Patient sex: M
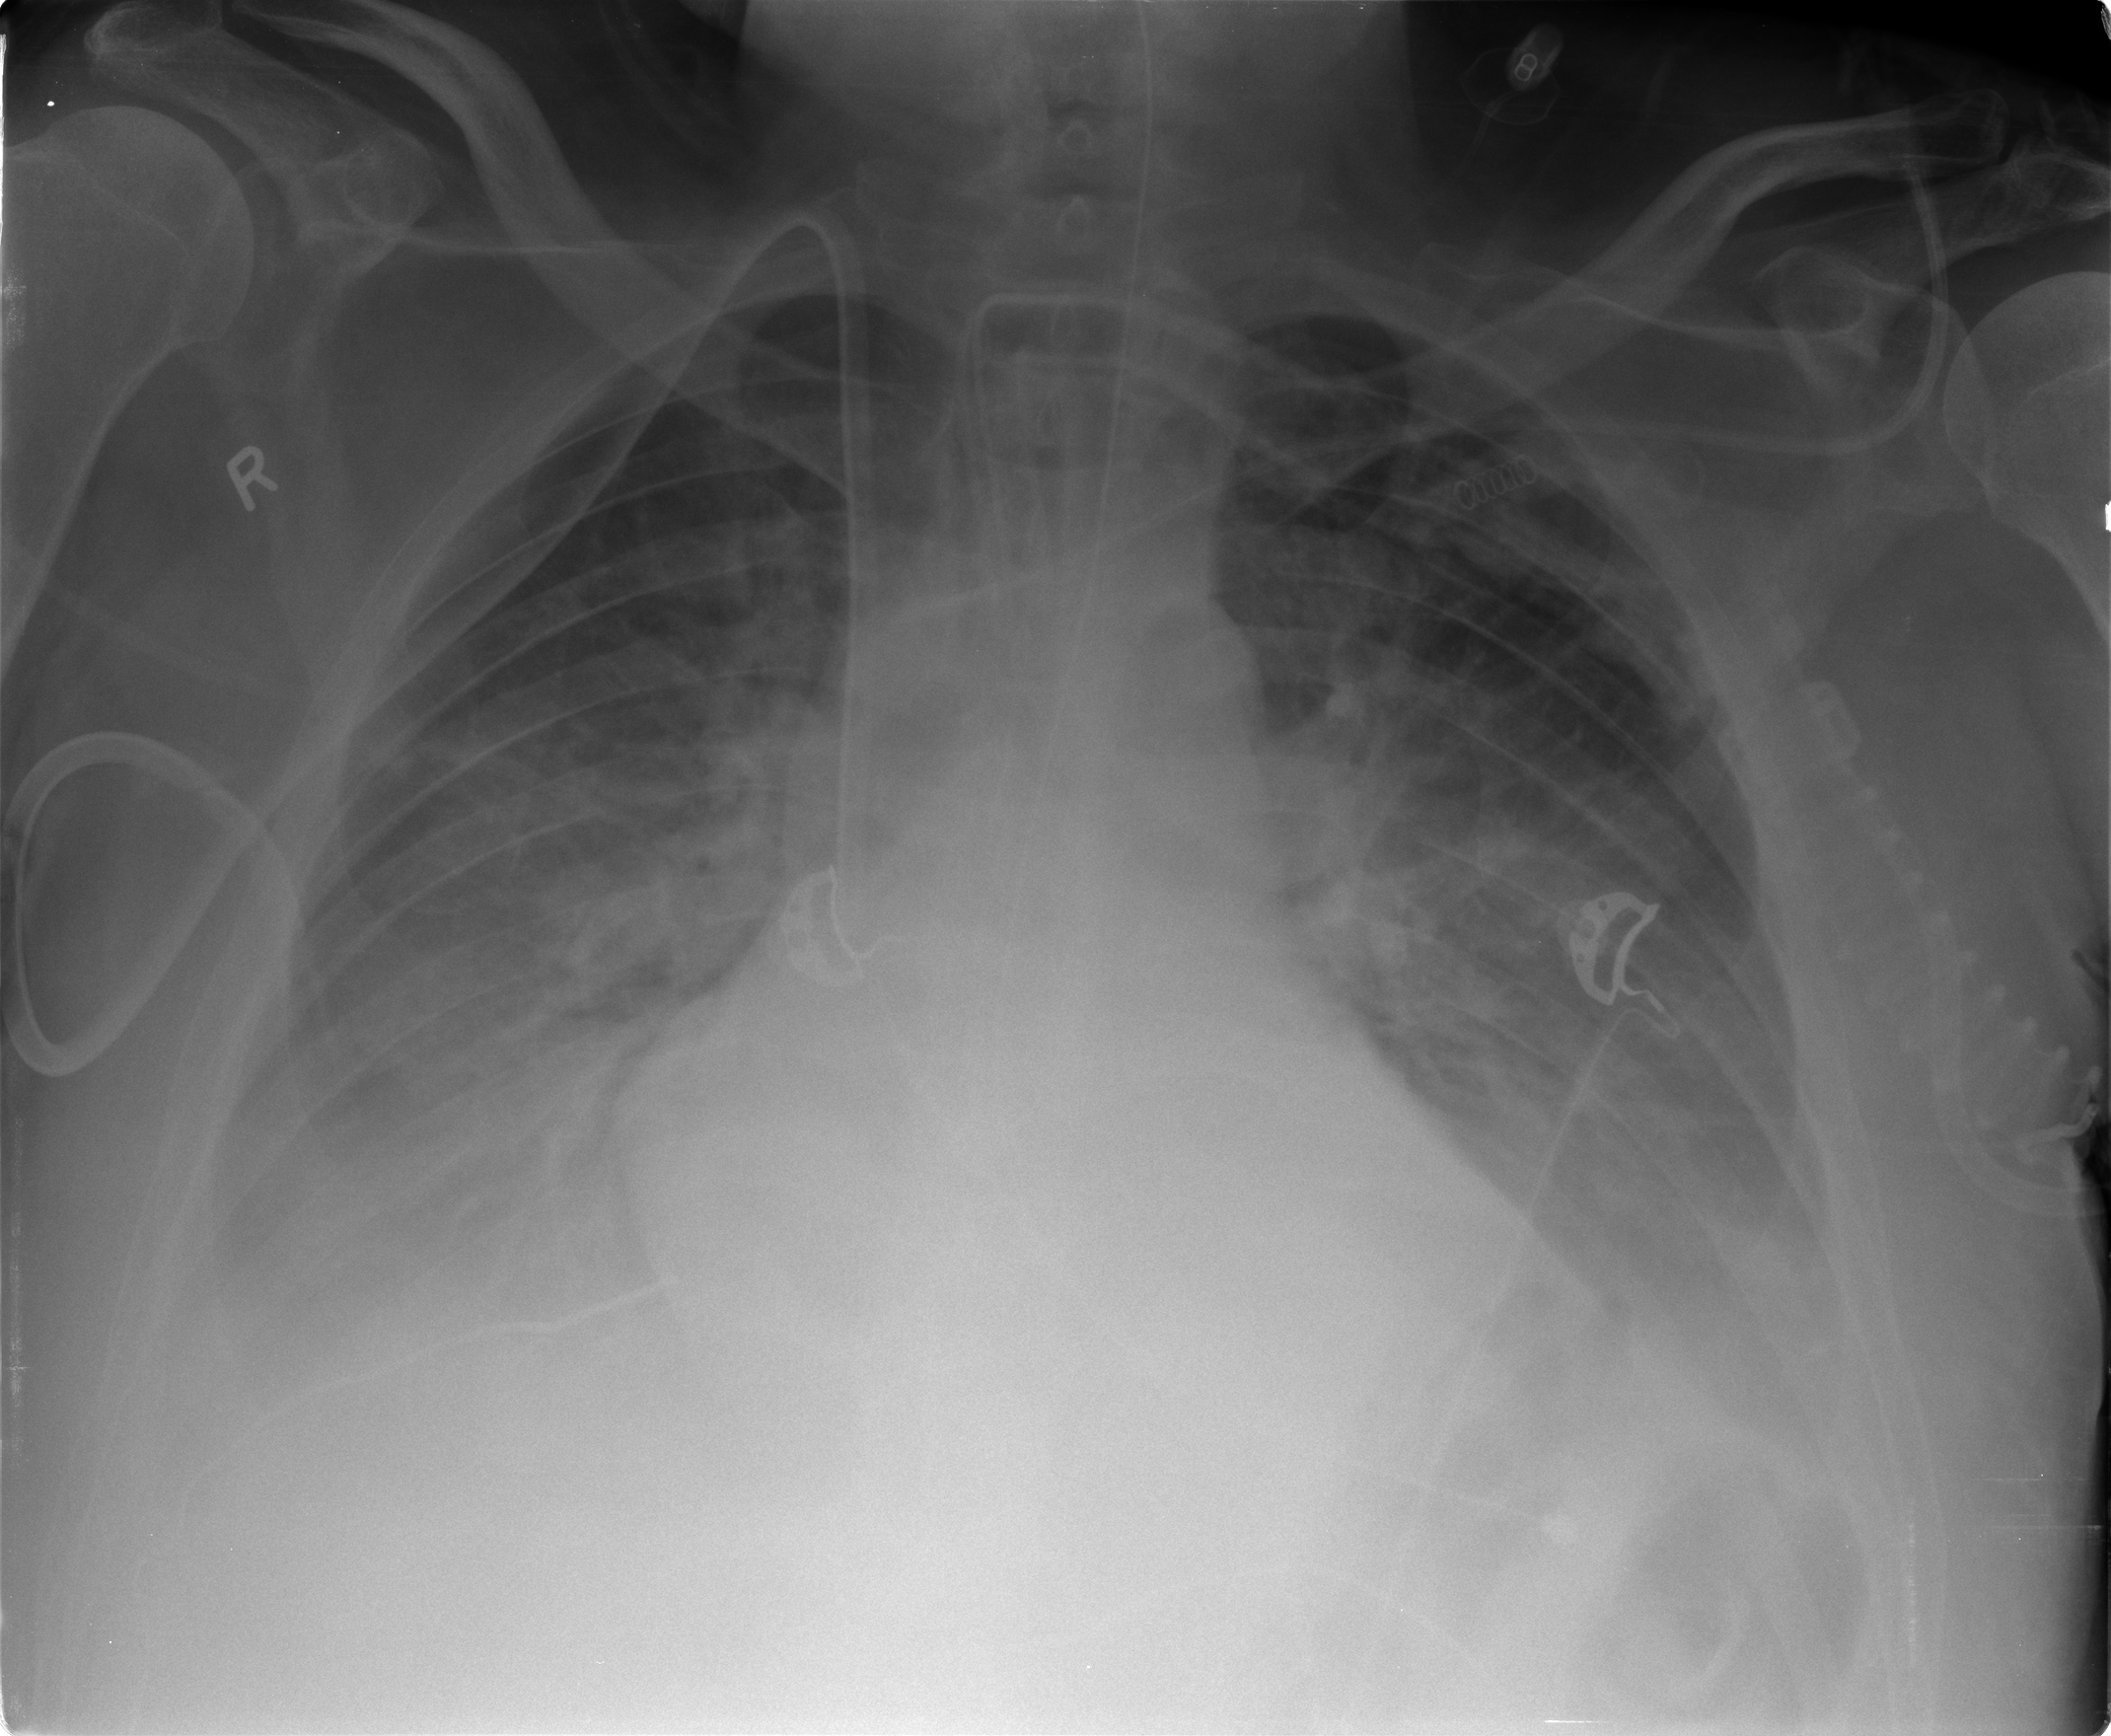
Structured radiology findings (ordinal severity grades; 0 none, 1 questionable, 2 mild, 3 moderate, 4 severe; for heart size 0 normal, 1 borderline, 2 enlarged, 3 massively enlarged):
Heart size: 1
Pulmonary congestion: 2
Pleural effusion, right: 3
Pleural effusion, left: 3
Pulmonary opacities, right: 1
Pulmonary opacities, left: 2
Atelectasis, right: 2
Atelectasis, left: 2